Question: I have an image like this :
'''
<img id="item_img" src="https://encrypted-tbn2.gstatic.com/images?q=tbn:ANd9GcRH7oGdODLKgm4gaTYHdWDPYLUASSrLYxW4-YDuaZz-iU8jx5_3jg" alt="" height="333px" width="500px" />
'''
With css :
'''
#item_img:hover {
opacity: 0.4;
}
'''
With this code, i apply a little opacity on hover. Also, I would like to show in the middle of the image, this sharing icon when the hover is active :

How can i do that ?
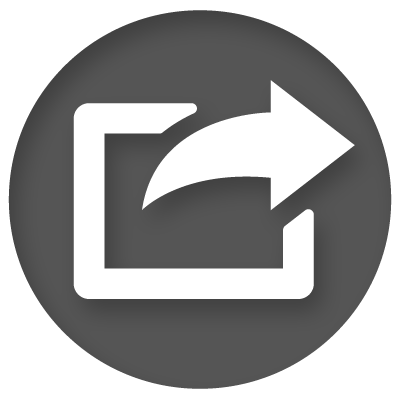
Answer: You could do this using the css <URL> 'after'.
By using after to achive this you don't have to actually add the hover image in the HTML code.
'''
.img-div{position:relative; display: inline-block;}
.img-div:hover:after{
content:'';
position:absolute;
left: 0px;
top: 0px;
bottom: 0px;
width: 100%;
background: url('http://i.stack.imgur.com/P1ELC.png') center no-repeat;
background-size: 50px;
}
.img-div:hover img{opacity: 0.4;}
'''
'''
<div class="img-div">
<img src="http://placehold.it/150x150"/>
</div>
'''
<URL>